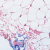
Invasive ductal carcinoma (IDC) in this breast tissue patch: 0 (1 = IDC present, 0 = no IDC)